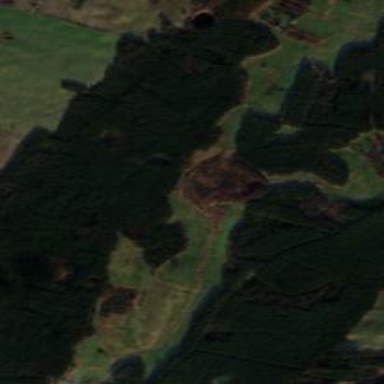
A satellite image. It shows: Forest area.